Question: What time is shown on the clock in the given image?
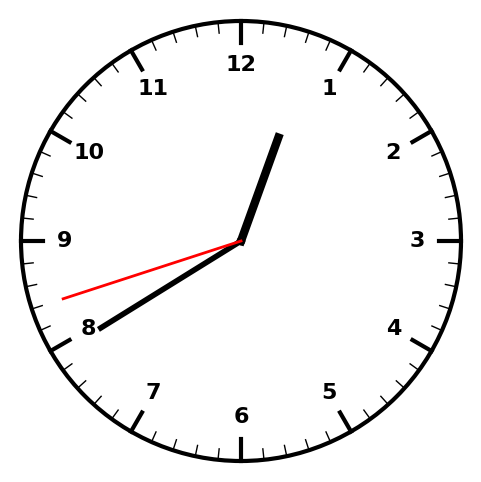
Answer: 12:39:42